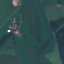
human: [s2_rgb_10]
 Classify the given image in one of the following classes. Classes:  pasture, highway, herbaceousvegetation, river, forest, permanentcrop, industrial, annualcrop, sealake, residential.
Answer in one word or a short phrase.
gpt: Pasture